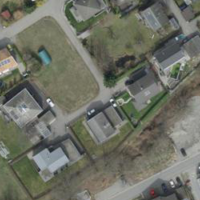
EUNIS habitat code: 54
Species observed at this site:
Corylus avellana